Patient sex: M
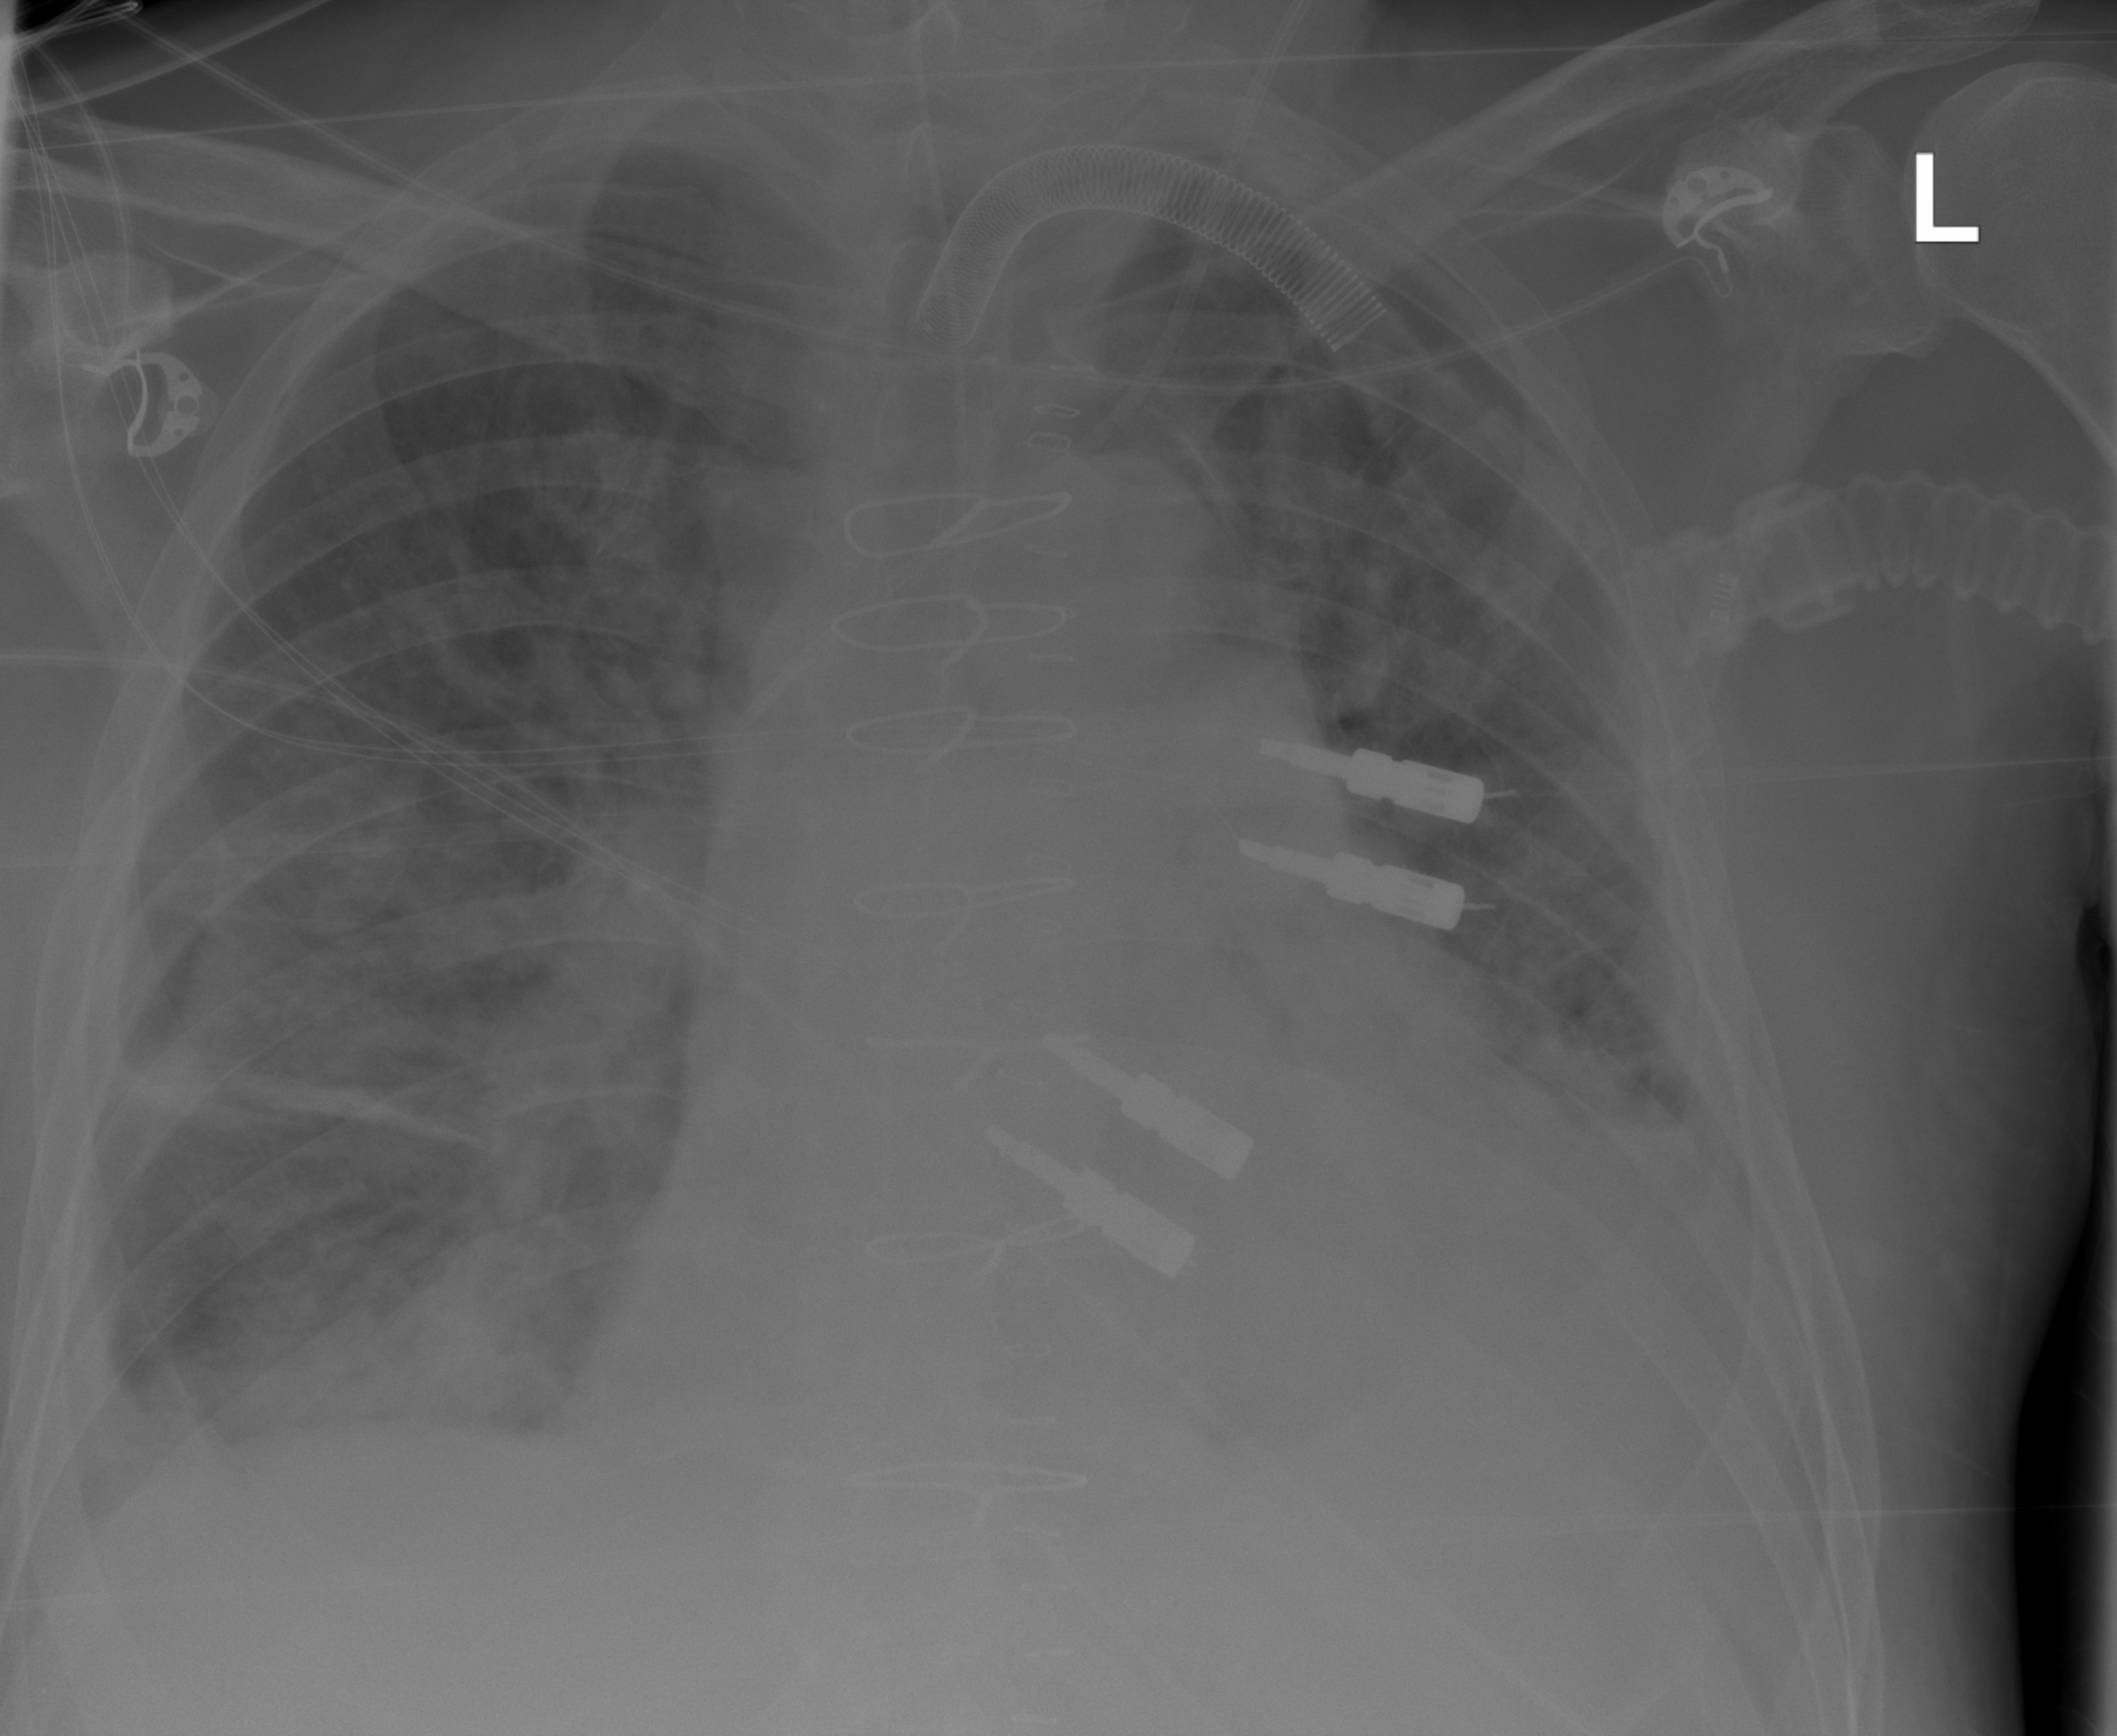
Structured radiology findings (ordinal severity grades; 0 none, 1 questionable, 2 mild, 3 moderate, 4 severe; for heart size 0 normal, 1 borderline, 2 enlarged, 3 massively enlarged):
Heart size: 2
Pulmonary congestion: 2
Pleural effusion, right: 2
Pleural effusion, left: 2
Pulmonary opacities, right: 2
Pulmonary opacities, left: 0
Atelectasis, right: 2
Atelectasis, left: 2